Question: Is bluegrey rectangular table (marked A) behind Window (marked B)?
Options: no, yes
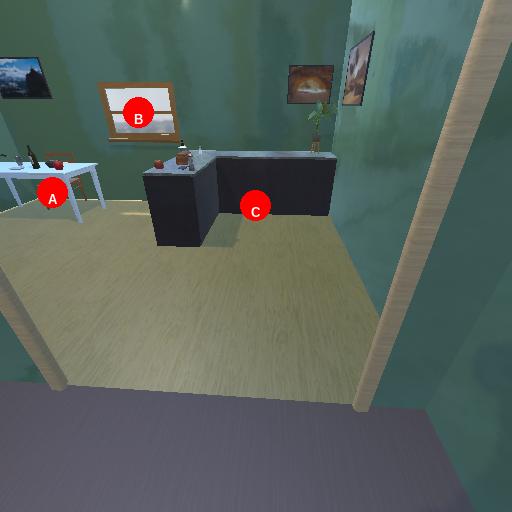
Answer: no